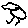
Label: bird